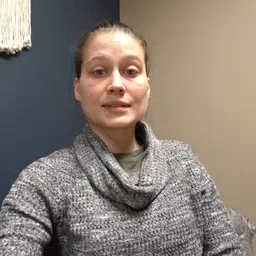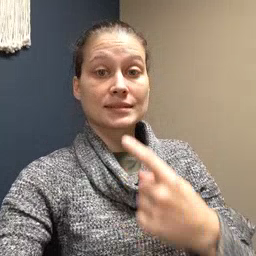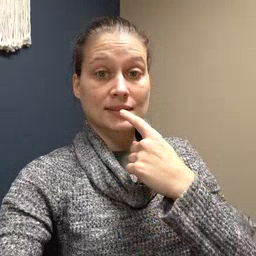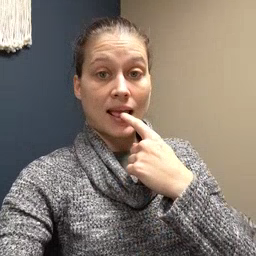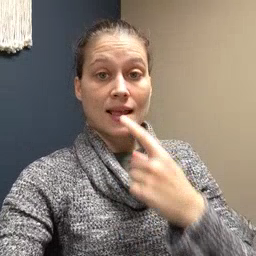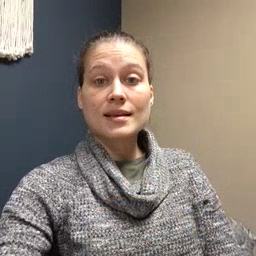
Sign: tongue